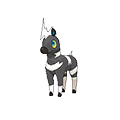
Pok\u00e9mon: blitzle